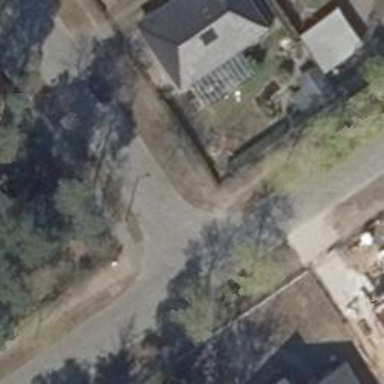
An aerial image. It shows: Residential road with dirt sidewalk on the left.